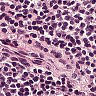
Metastatic tissue present: no